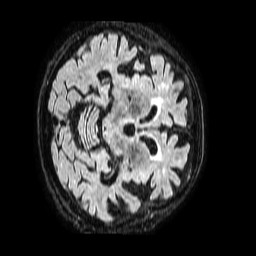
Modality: FLAIR
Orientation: axial
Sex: female
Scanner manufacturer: philips
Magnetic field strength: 1.5 T
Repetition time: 4.8 s
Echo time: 0.3 s